Field crop: maize
Growth stage: 2
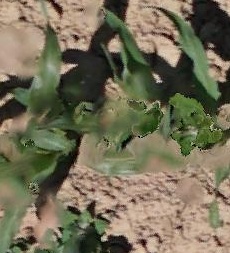
Species: maize